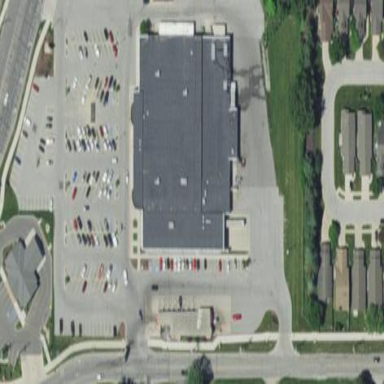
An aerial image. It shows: Retail building housing supermarket.